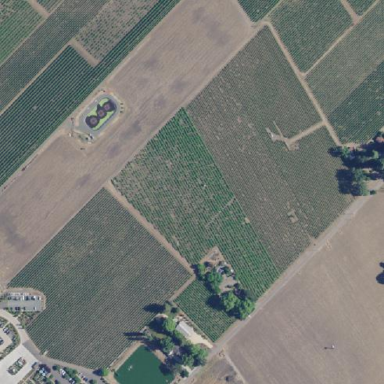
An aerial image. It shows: Vineyard growing grapes.